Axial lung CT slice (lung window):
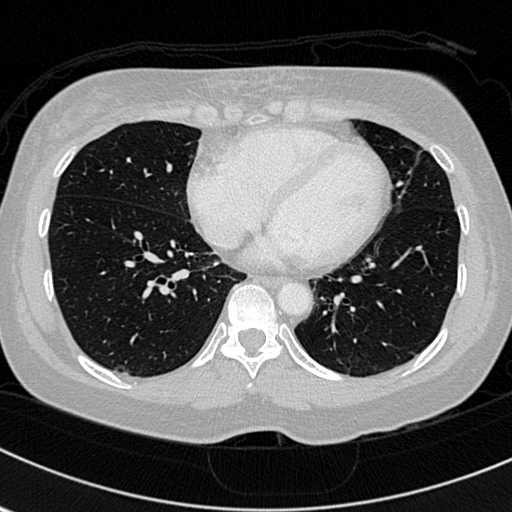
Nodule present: no